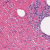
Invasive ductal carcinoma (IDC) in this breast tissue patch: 0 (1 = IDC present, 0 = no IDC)